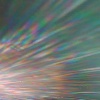
Label: sunburn